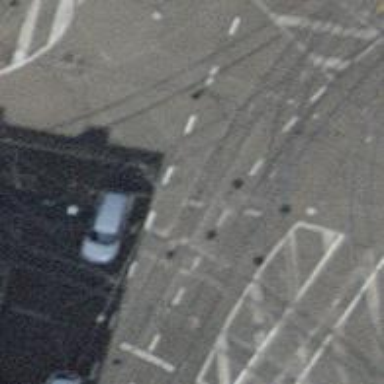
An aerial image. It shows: Tram level crossing on railway.